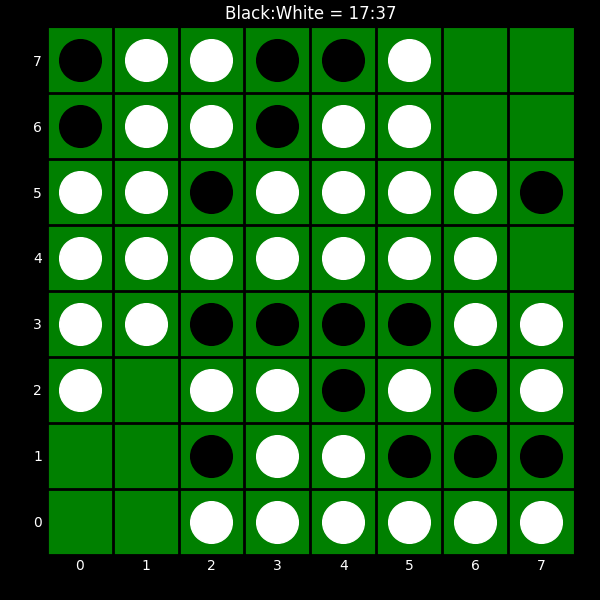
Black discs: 17
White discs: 37